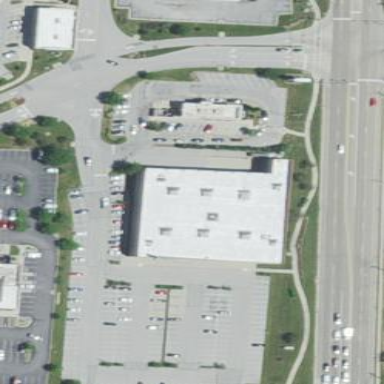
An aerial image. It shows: Retail building.